Question: is it possible to remove these symbols, and if it is, how am I goding to do that?
Thanks in advance!

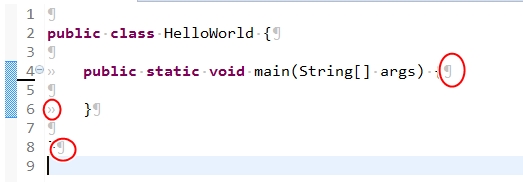
Answer: > Window | Preferences | General | Editors | Text Editors --> Show
whitespace characters